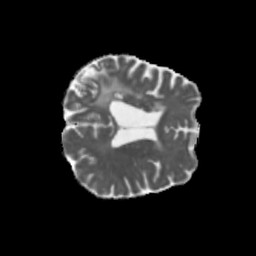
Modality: MD
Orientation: axial
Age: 68
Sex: female
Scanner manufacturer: siemens
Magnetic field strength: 3 T
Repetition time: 5.47 s
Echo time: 0.0854 s